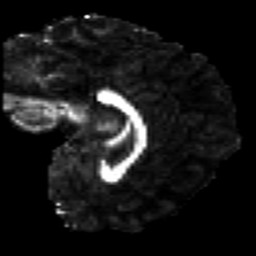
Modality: FA
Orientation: sagittal
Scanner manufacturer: siemens
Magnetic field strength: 3 T
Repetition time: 7.8 s
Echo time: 0.09 s